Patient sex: M
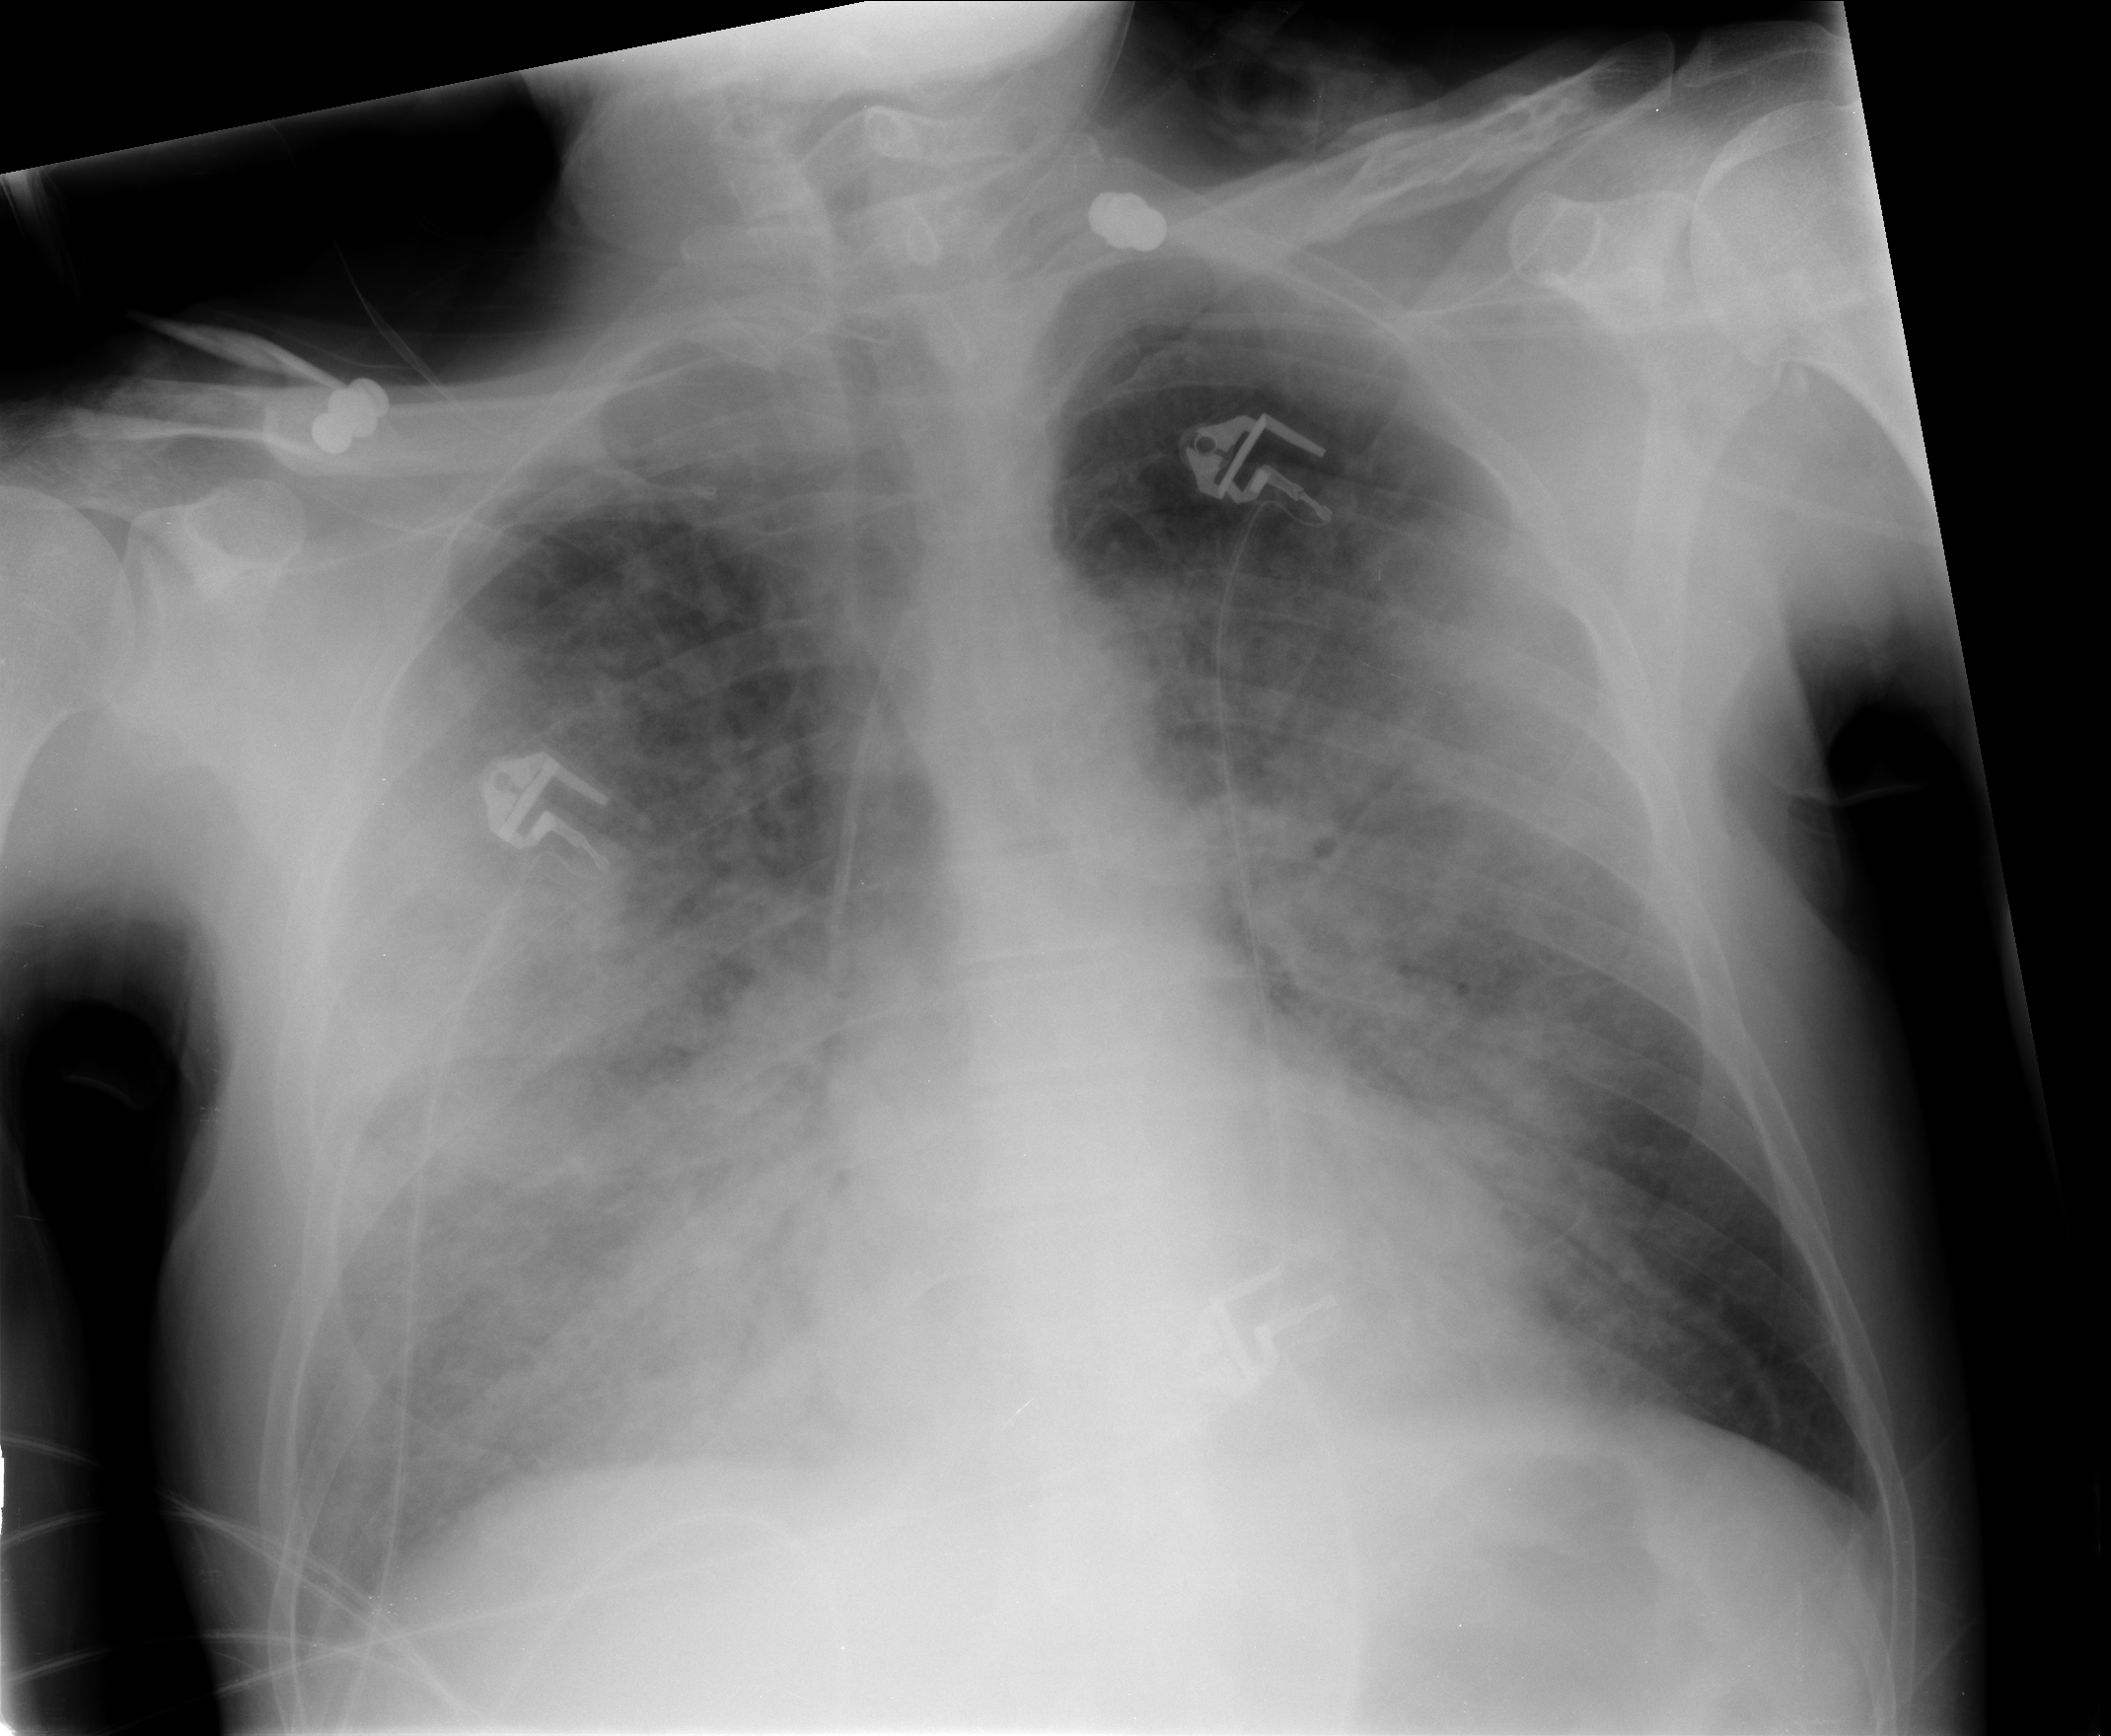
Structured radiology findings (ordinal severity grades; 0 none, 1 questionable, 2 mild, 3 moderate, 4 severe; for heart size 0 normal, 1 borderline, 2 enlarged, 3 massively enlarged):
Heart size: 0
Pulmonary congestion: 3
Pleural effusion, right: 0
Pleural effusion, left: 0
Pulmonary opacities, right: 3
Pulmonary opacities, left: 3
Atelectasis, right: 3
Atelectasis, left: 3